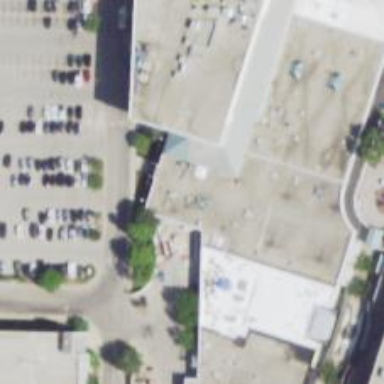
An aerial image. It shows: Fitness centre on leisure land.